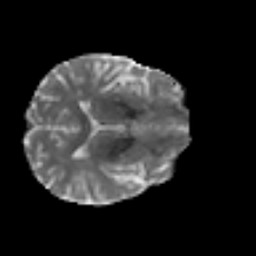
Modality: MD
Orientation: axial
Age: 47
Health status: ill
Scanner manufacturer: philips
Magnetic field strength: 3 T
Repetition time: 9 s
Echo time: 0.127 s